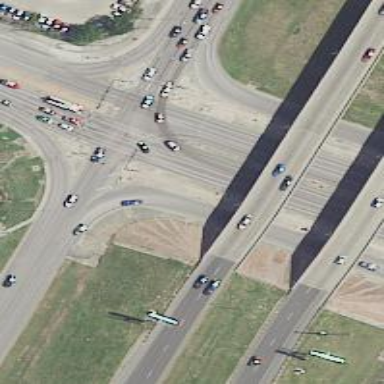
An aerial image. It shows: Secondary link road with asphalt surface.